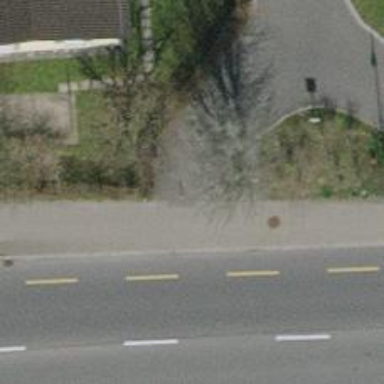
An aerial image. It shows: Bollard barrier.